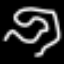
Label: squiggle